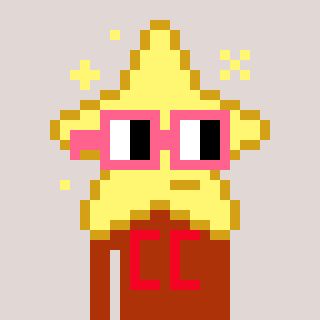
a pixel art character with square pink glasses, a star-shaped head and a hotbrown-colored body on a warm background